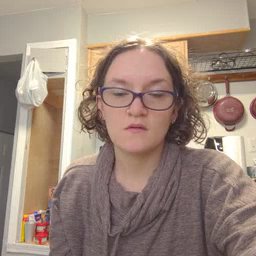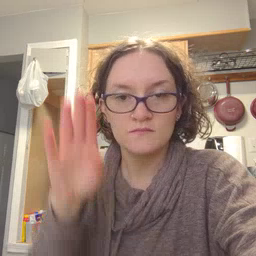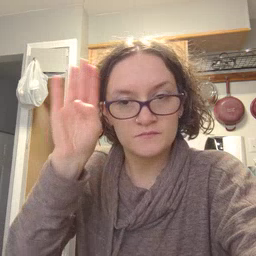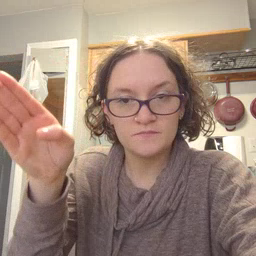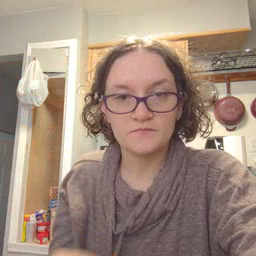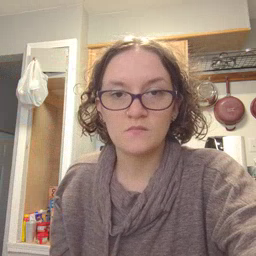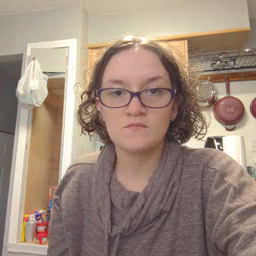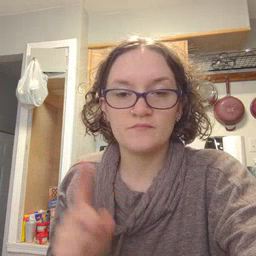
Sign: hello